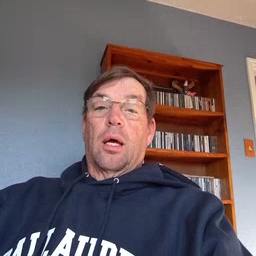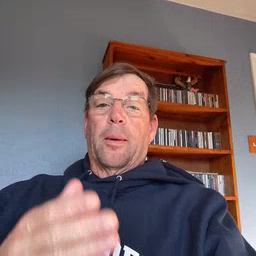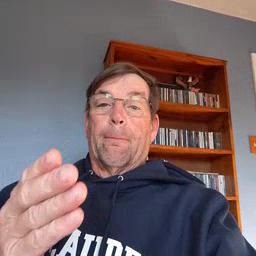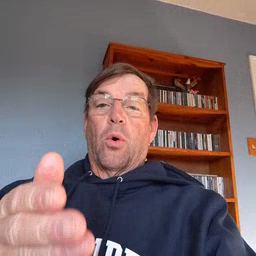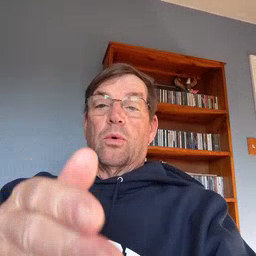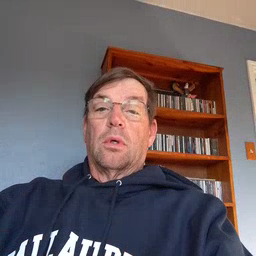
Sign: boat